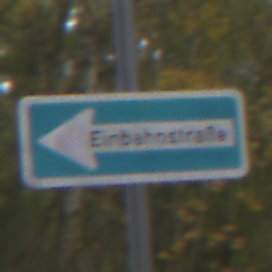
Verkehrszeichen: EinbahnstrasseLinksweisend
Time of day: MorningAfternoon
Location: Outdoor (Urban)
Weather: PartlyCloudy
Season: NotSpecified
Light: Natural